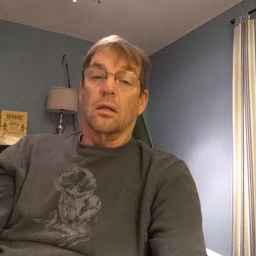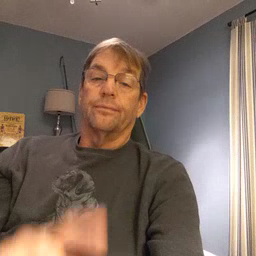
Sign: down